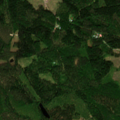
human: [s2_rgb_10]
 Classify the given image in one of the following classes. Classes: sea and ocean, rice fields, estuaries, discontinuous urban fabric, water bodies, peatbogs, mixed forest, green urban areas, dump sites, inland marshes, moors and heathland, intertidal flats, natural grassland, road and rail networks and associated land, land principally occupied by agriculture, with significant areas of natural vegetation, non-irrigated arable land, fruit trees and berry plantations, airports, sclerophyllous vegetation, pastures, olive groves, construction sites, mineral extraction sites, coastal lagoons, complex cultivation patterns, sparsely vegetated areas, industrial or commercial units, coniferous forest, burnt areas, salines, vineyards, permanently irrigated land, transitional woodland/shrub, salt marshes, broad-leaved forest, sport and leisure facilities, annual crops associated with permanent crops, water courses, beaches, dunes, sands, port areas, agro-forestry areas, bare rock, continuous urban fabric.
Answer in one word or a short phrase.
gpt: coniferous forest, mixed forest